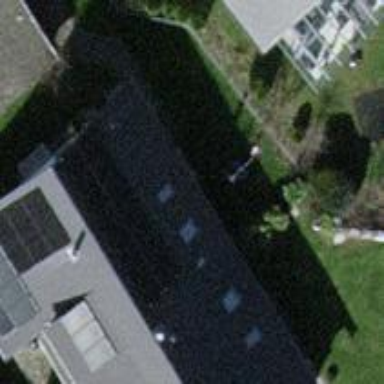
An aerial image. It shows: Terrace building.